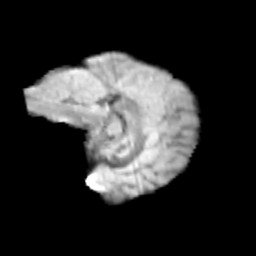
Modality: T2w
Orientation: sagittal
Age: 12
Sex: female
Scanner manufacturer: siemens
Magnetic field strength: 3 T
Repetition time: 3.8 s
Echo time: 0.07 s